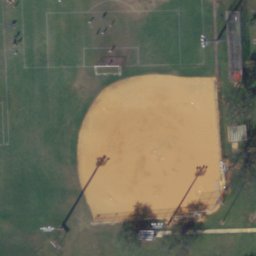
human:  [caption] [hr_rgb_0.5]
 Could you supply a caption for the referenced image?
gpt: It is a new baseball diamond with sands and grass .

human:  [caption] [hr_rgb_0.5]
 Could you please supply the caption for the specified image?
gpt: This is a baseball diamond .

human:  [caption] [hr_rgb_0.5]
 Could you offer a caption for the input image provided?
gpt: It is a regular baseball diamond .

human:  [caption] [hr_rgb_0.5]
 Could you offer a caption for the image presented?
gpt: A regular baseball diamond compose of manicured lawns and sand .

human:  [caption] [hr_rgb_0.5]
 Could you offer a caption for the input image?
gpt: A regular baseball diamond compose of manicured lawns and sand .